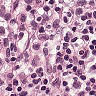
Metastatic tissue present: no